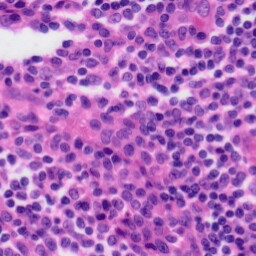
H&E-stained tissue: Tonsil